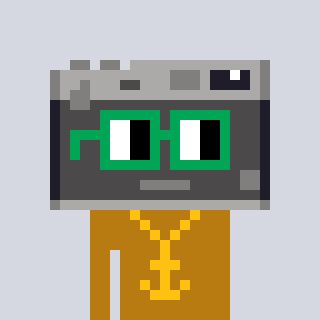
a pixel art character with square green glasses, a camera-shaped head and a gold-colored body on a cool background